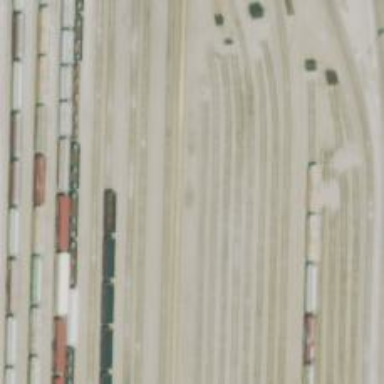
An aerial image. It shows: View of railway yard.